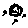
Label: moon